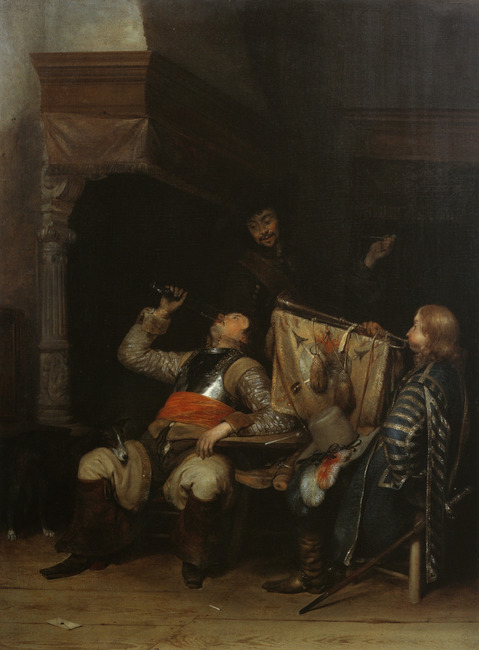
Title: Soldiers drinking, smoking and playing music in an interior
Artist: Gerard ter Borch (II)
Earliest date: 1653
Latest date: 1658
Genre: painting
Iconography: Tobacco
Keywords: genre, interior view, three human figures, full-length portrait, sitting, standing (position), soldier, dog, long hair (men's hairstyle), cuirass, sword, hat with feathers, glass in the hand, drinking, smoking (activity), making music, trumpet, flag, flute glass, pipe, table, chair, pipe, playing card, mantelpiece, wooden floor